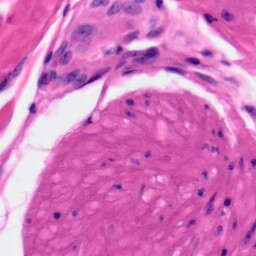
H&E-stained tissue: Skin